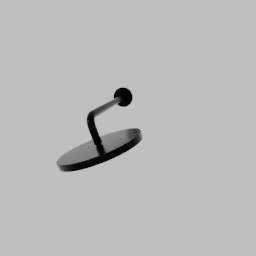
Label: appliances